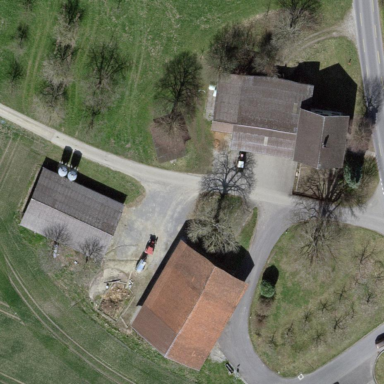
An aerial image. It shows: Farmyard area.